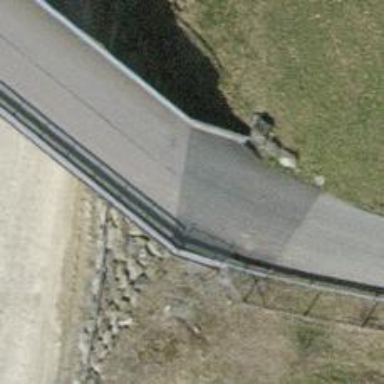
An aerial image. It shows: Unclassified road with bridge.